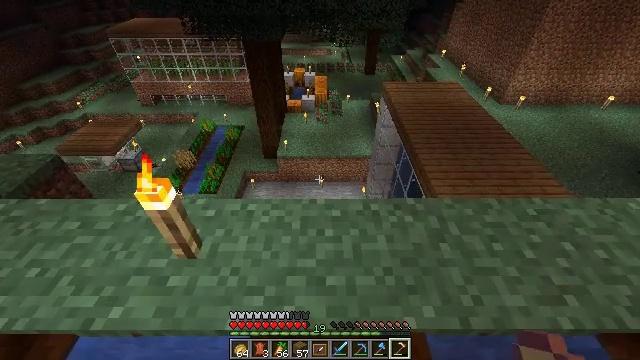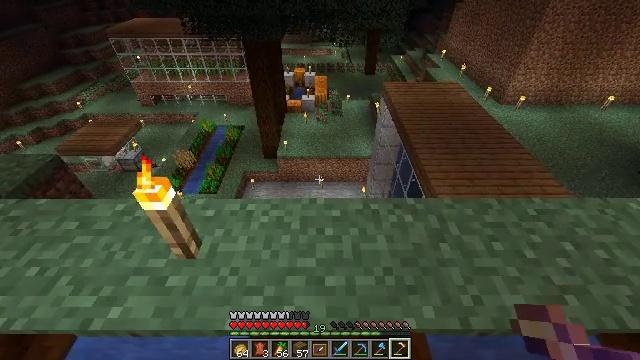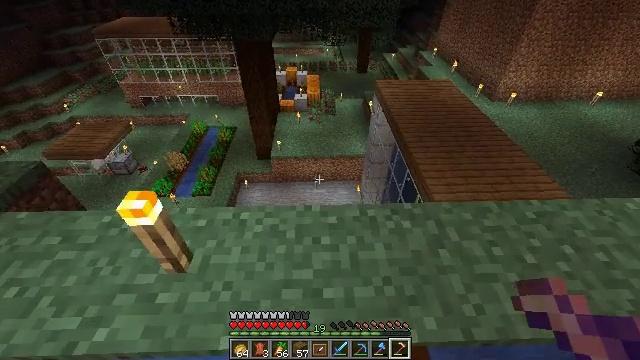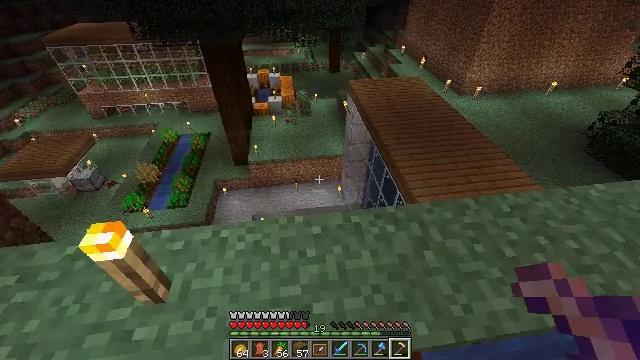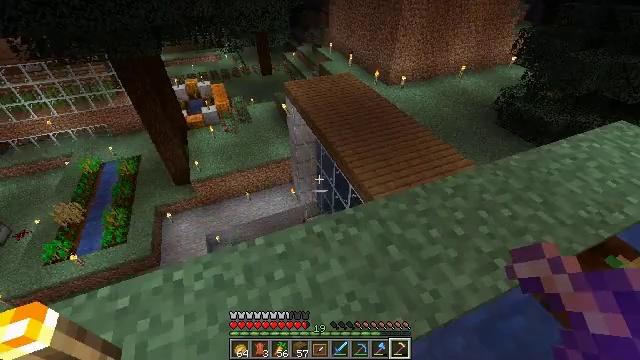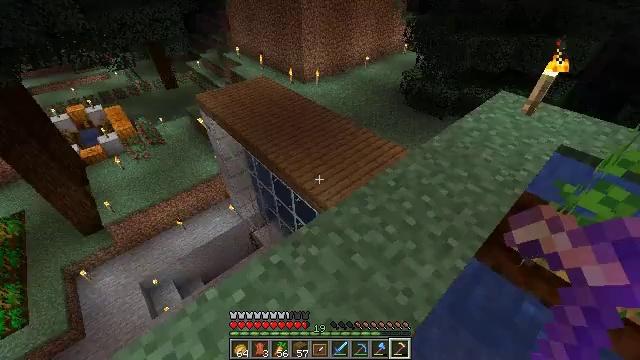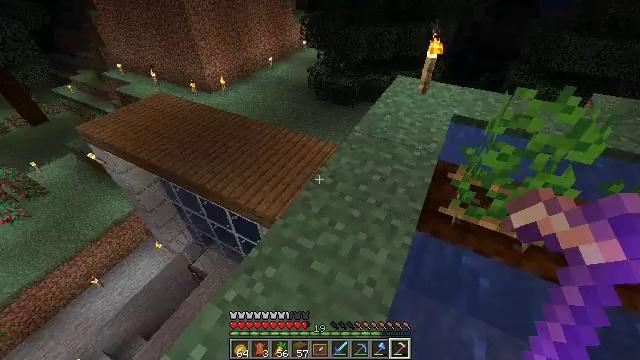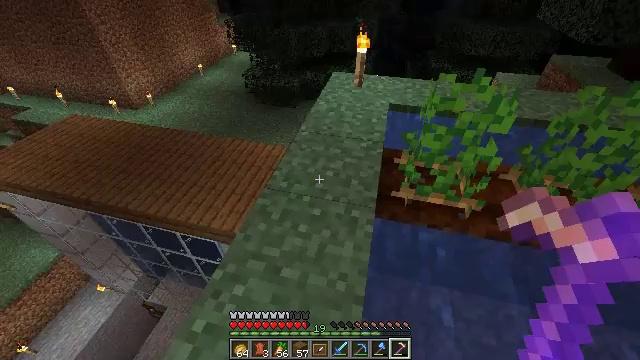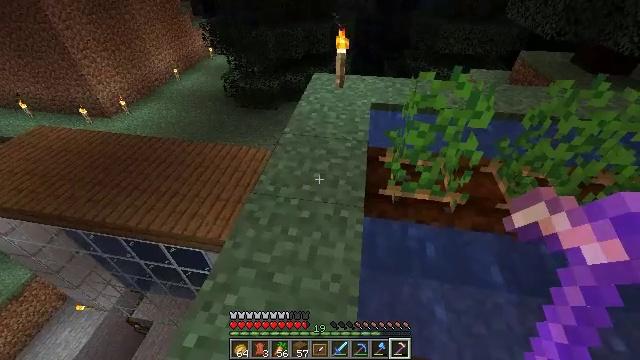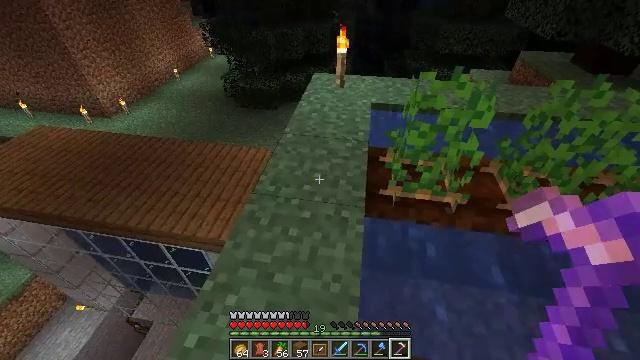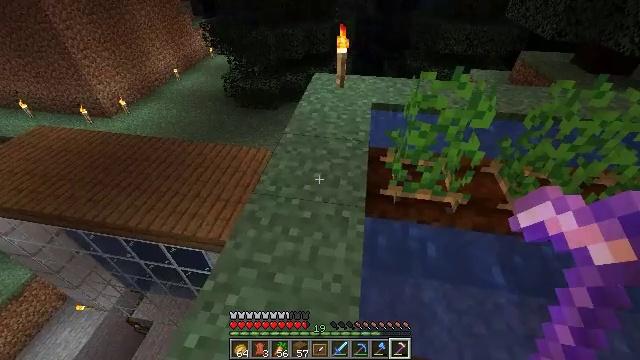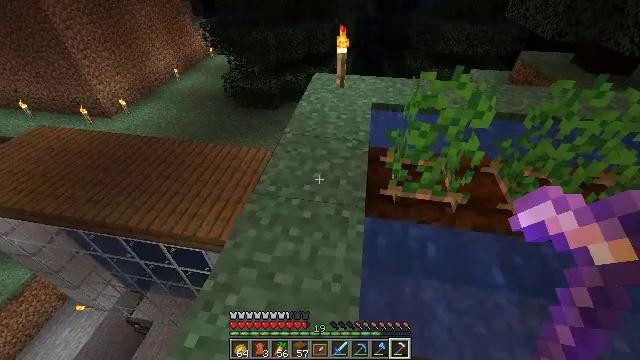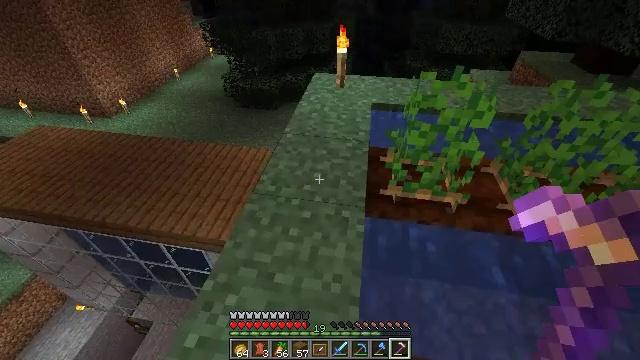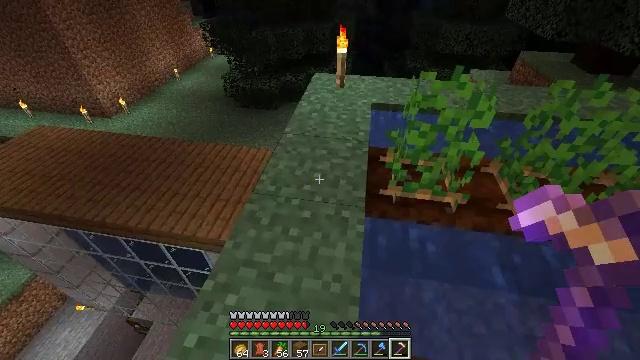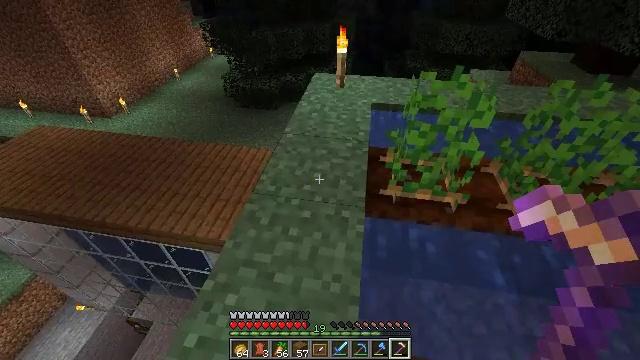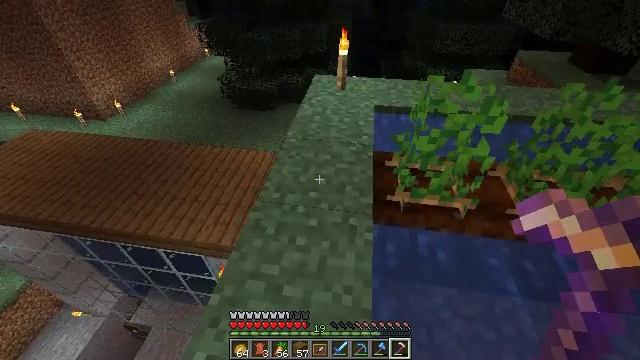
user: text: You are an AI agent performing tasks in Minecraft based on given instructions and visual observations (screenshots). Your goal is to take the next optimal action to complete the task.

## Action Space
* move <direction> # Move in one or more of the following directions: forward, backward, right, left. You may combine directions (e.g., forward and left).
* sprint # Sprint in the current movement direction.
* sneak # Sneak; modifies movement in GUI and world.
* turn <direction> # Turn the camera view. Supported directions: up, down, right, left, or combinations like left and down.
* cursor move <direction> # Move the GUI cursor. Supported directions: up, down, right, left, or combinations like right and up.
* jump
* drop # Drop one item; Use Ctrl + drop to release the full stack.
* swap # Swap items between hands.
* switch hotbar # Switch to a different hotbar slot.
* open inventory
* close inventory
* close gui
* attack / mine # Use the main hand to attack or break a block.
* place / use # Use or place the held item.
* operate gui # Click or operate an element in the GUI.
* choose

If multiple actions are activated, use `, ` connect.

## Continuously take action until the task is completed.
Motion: motion action
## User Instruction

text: Dig up potatoes from the soil.
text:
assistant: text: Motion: no_op
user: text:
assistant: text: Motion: move forward, turn right
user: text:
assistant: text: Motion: move forward, turn right
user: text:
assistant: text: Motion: move forward, turn right
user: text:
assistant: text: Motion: turn right
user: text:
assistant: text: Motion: turn right
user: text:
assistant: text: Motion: turn right
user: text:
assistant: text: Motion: turn right
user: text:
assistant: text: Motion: no_op
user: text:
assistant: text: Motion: no_op
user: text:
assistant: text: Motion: no_op
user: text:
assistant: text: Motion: no_op
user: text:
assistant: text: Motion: no_op
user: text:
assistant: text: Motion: no_op
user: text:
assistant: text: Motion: move forward and move left
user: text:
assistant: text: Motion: move forward and move left, turn right
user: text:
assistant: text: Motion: move forward and move left, turn right and down
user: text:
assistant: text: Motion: move forward and move left, turn right and down
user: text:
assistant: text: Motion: move forward, turn right and down
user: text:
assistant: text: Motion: turn right and down
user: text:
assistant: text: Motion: turn right and down
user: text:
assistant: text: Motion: turn right and down
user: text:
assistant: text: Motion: turn right
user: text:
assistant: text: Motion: turn right
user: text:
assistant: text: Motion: no_op
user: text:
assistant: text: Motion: no_op
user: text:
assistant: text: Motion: no_op
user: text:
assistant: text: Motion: no_op
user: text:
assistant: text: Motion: turn up
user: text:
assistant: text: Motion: turn up